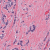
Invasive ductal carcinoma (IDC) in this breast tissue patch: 1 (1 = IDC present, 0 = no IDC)